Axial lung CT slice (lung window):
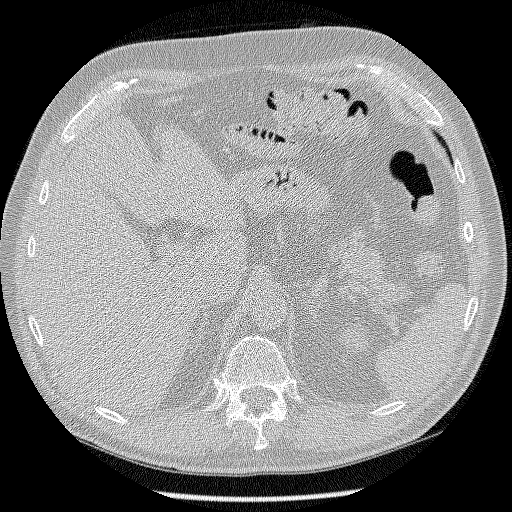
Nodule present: no